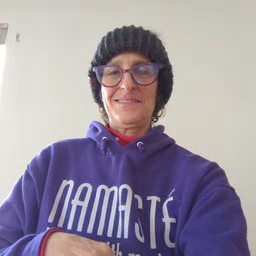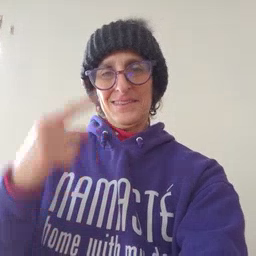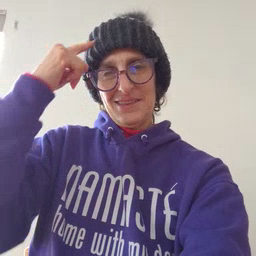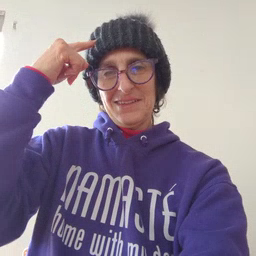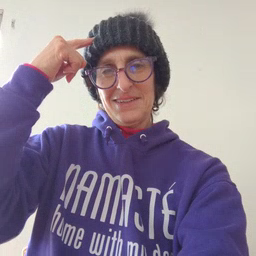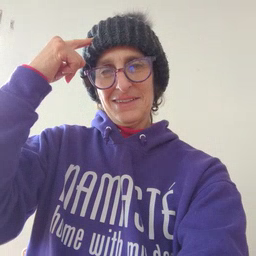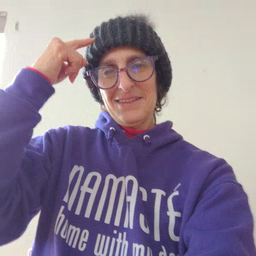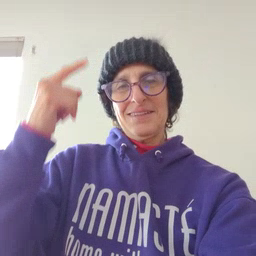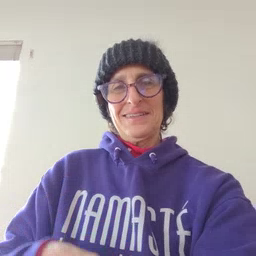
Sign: think